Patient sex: F
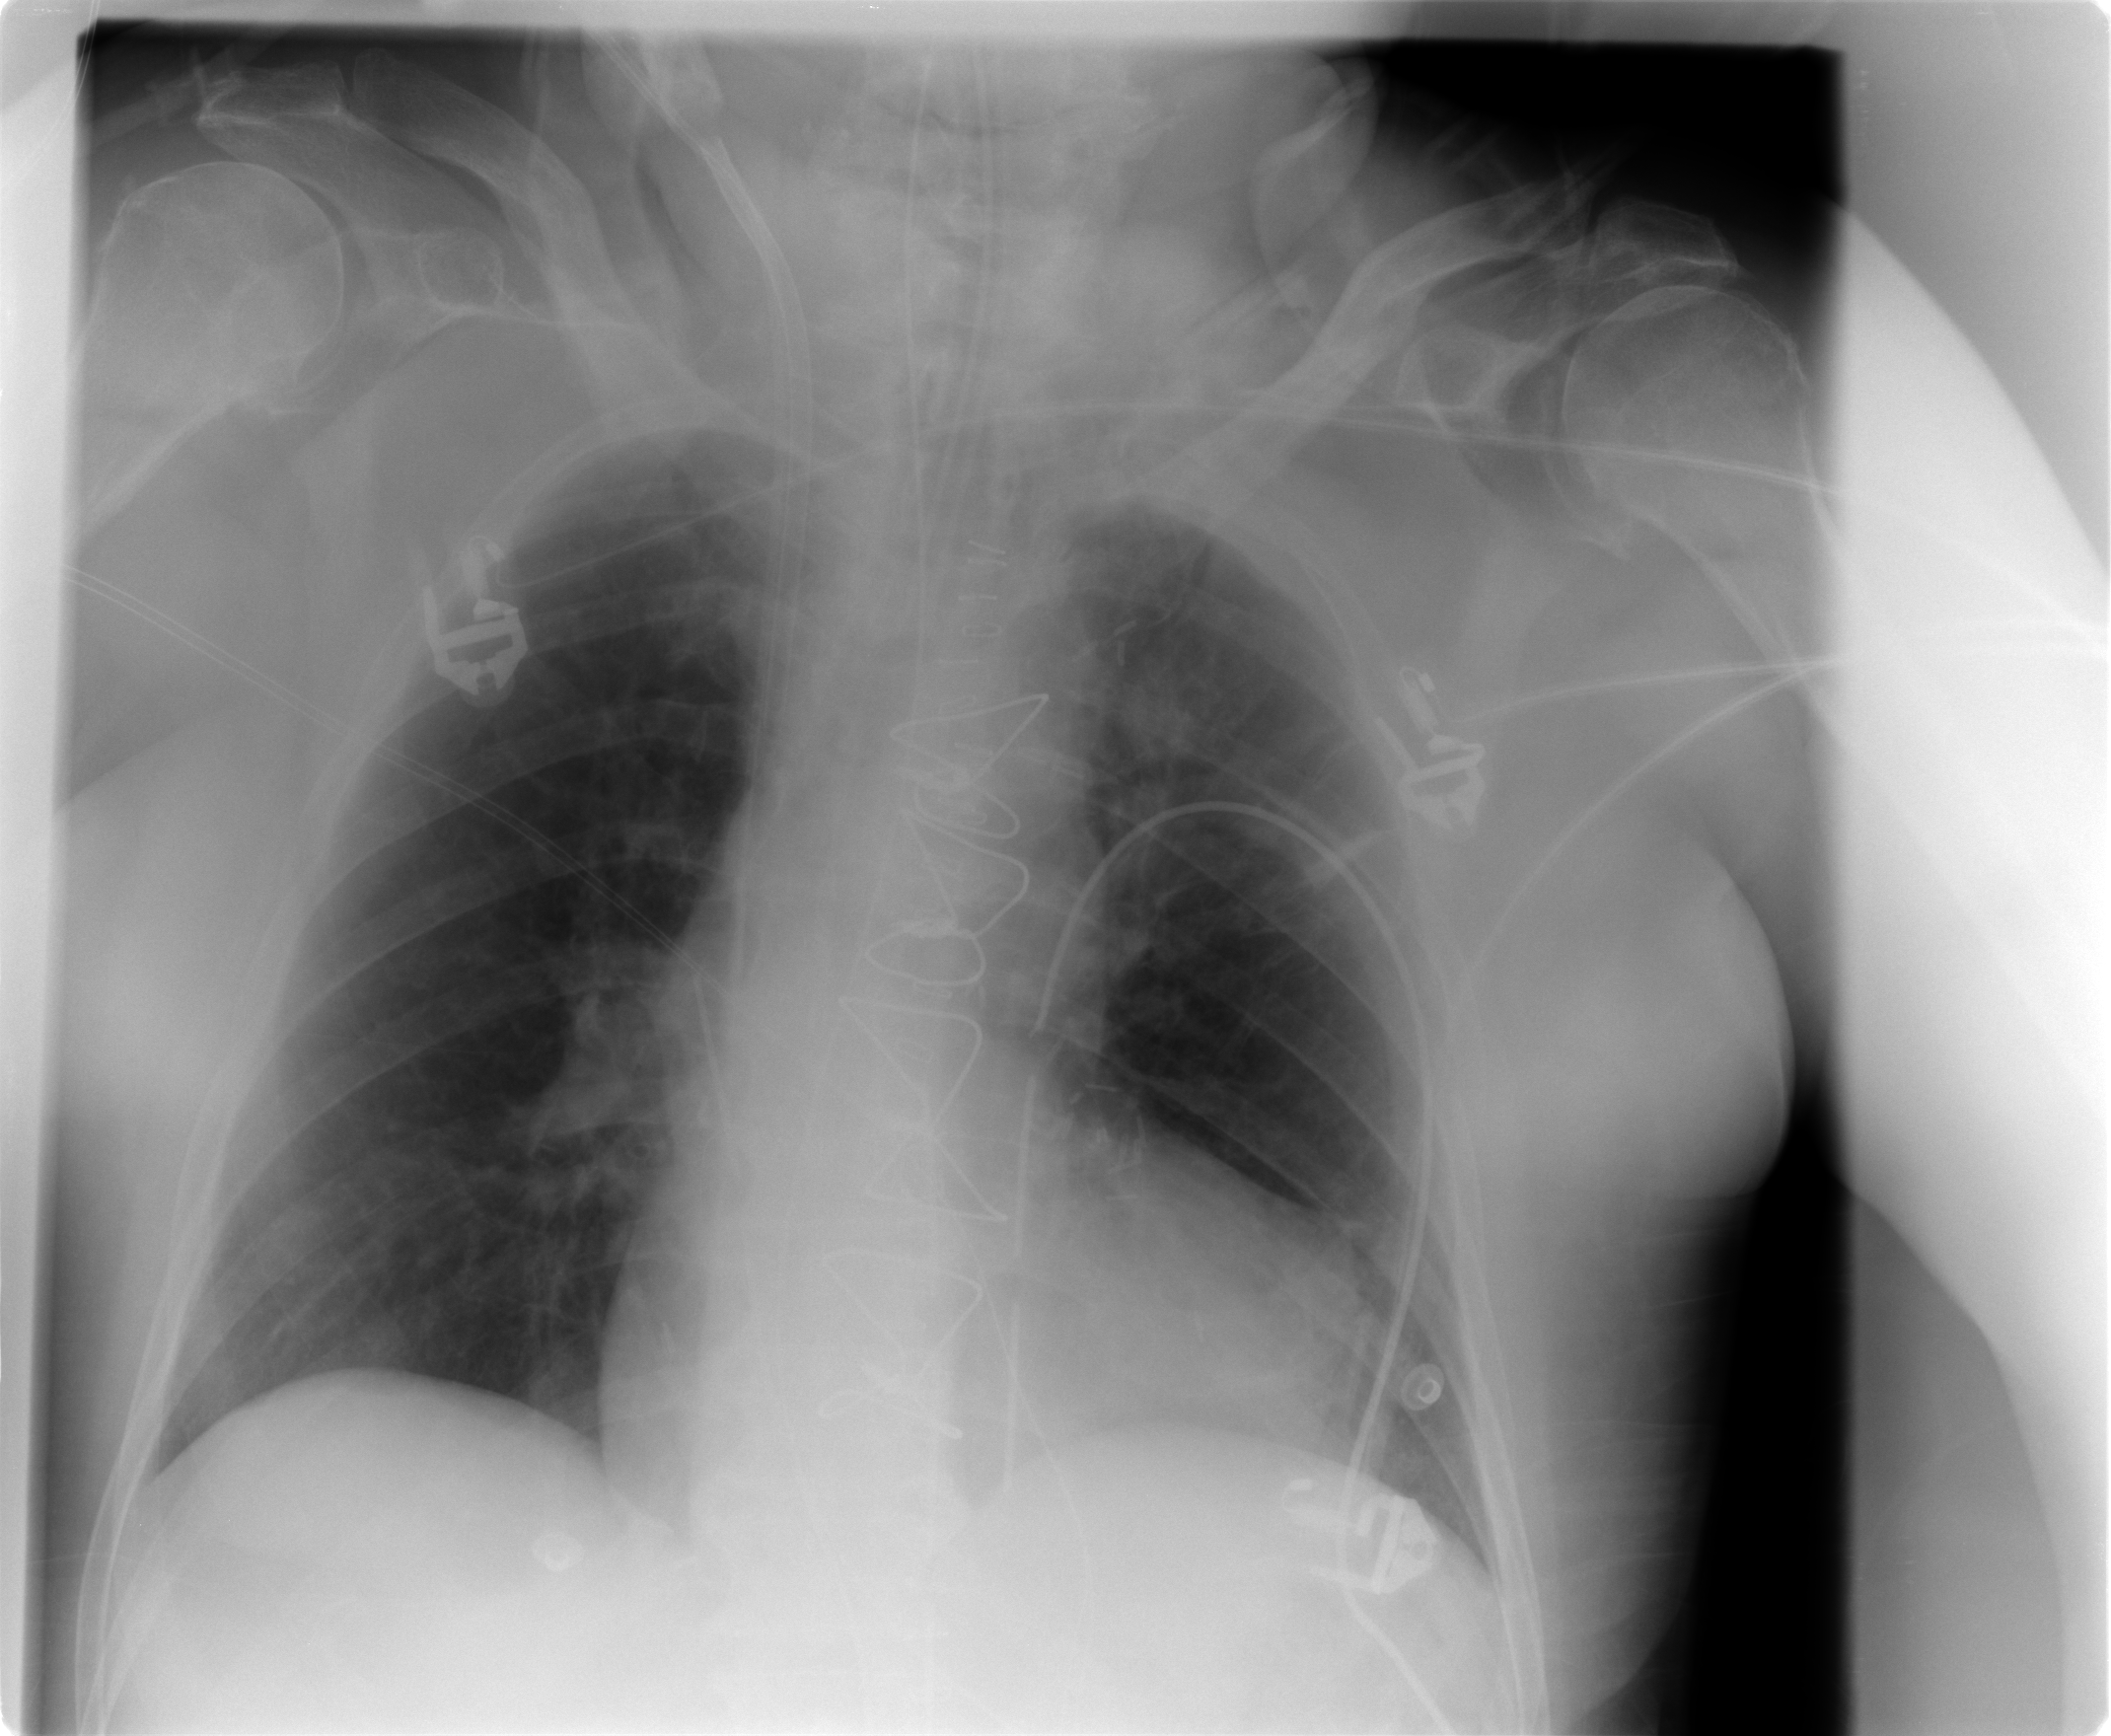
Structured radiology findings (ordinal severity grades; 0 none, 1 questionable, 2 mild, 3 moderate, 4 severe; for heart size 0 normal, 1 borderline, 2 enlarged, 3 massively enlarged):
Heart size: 0
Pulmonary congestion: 0
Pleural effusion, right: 0
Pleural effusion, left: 0
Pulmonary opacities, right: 0
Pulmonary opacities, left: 0
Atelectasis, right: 0
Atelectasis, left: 1